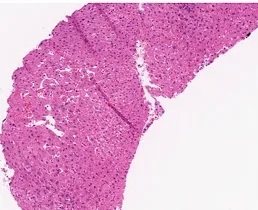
(B) Pathology of the liver tissue: HE staining (X100).
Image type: pathology (h&e)